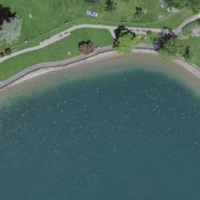
EUNIS habitat code: 14
Species observed at this site:
Erigeron karvinskianus
Cotinus coggygria